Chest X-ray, AP view. Patient: 59 years old, sex F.
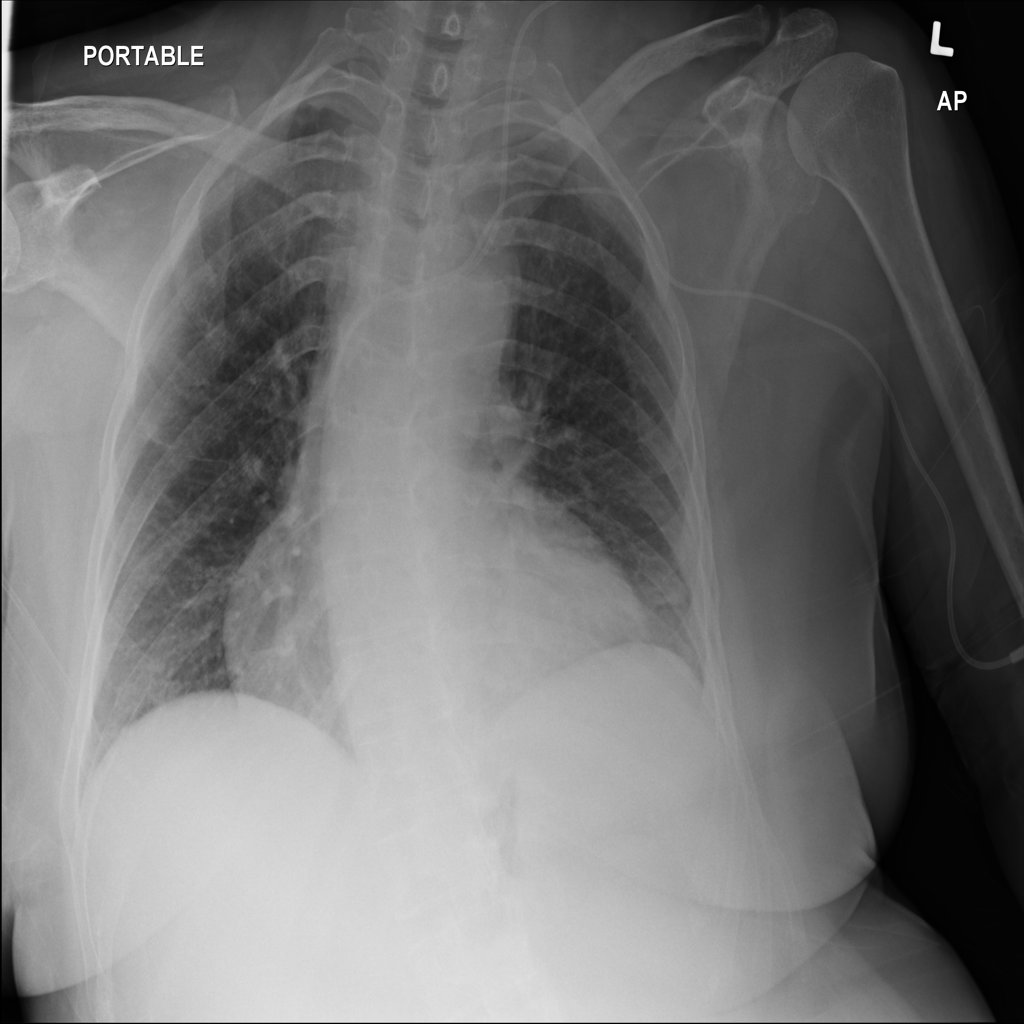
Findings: Cardiomegaly, Effusion